Question: I want to compress all jpg files in directory '/var/sentora/hostdata/zadmin/public_html/mysite_com/_files/photo/'
using jpegoptim'.
I use code 'jpegoptim -m 80 *.jpg' but it shows error .
Previously I have increased the 'ulimit -s 65536' but it still shows
Please help me to solve the problem

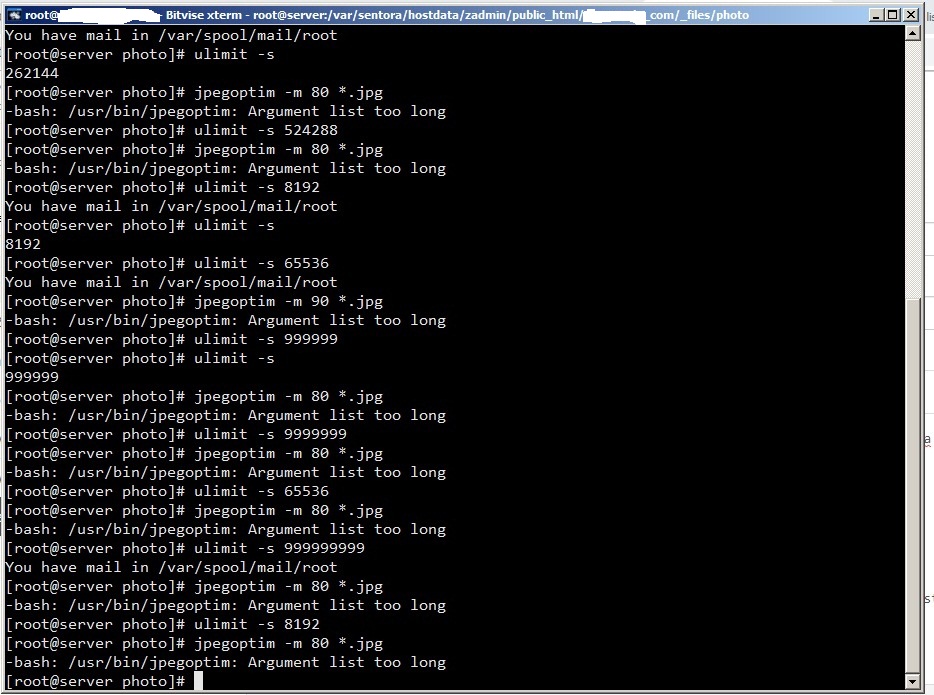
Answer: Try using 'find' and 'xargs' with 'jpegoptim':
'''
find . -name "*.jpg" -print0 | xargs -0 jpegoptim -m 80
'''
non-recursive:
'''
find . -maxdepth 1 -name "*.jpg" -print0 | xargs -0 jpegoptim -m 80
'''